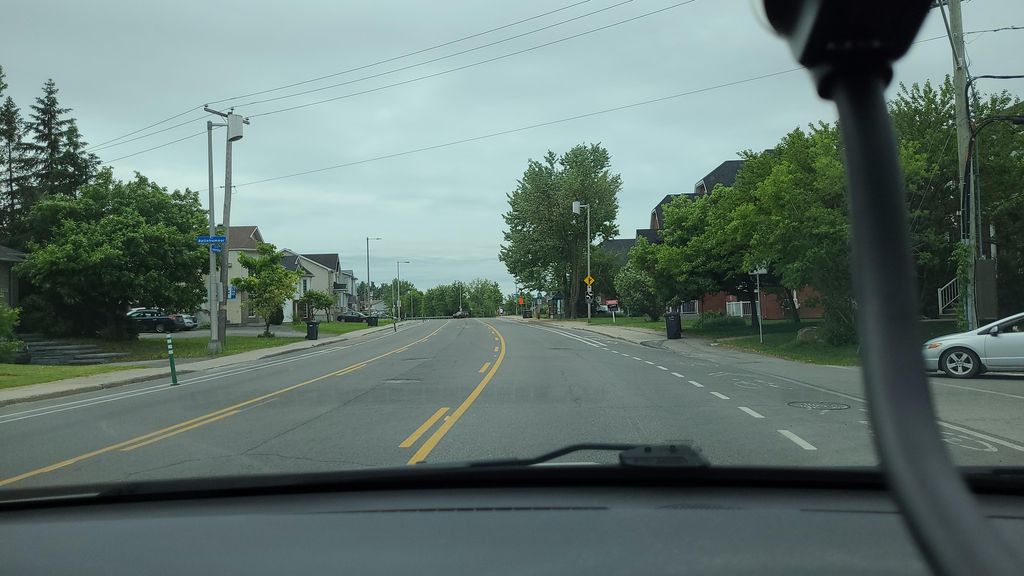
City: montreal